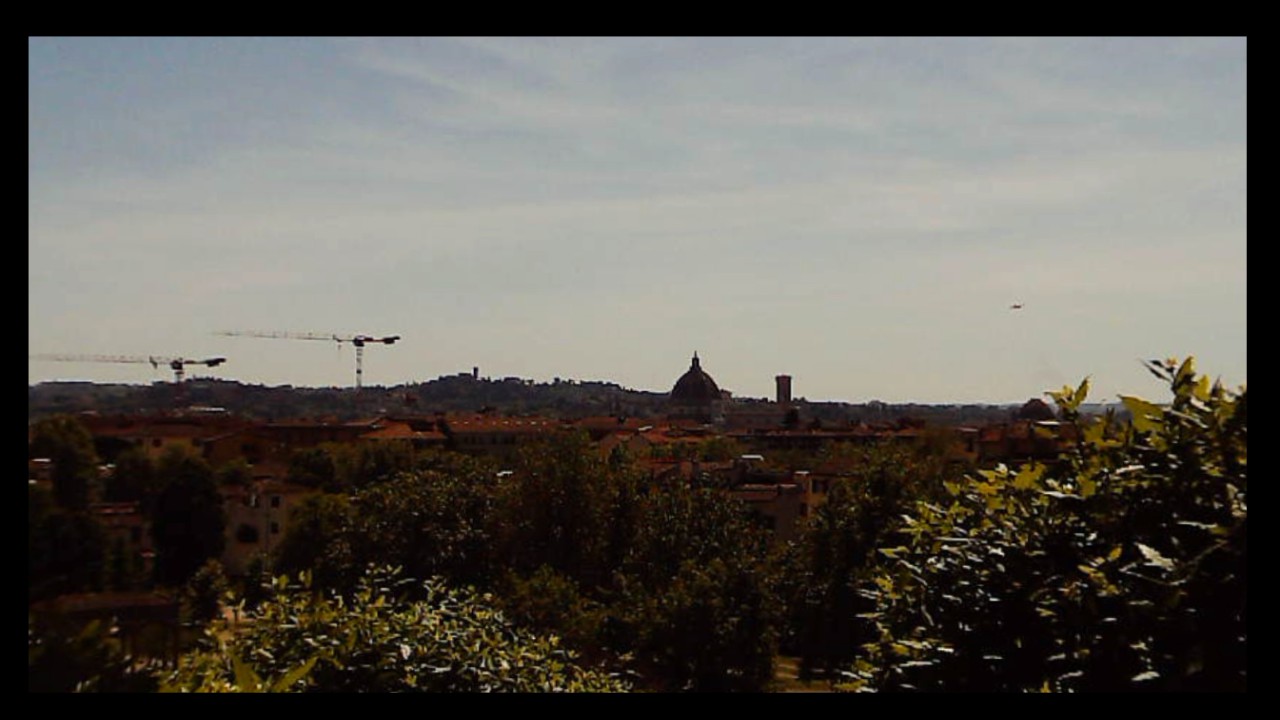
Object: DJI Mini 3